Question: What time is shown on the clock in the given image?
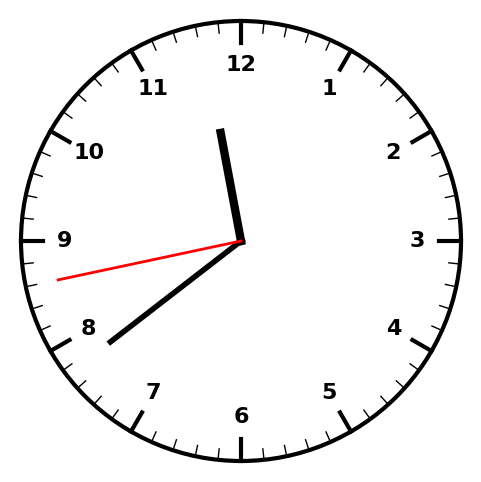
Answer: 11:38:43